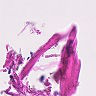
Metastatic tissue present: no